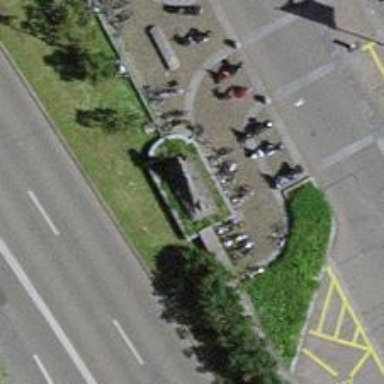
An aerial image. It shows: Beautiful fountain.